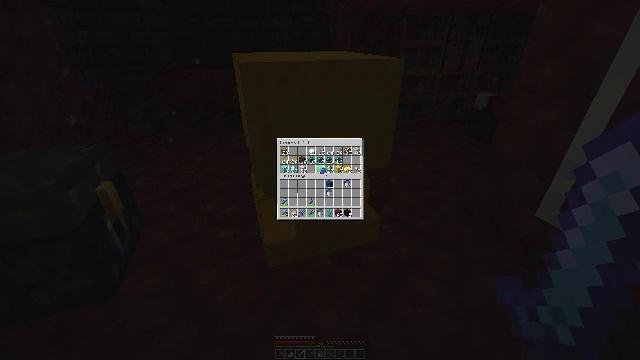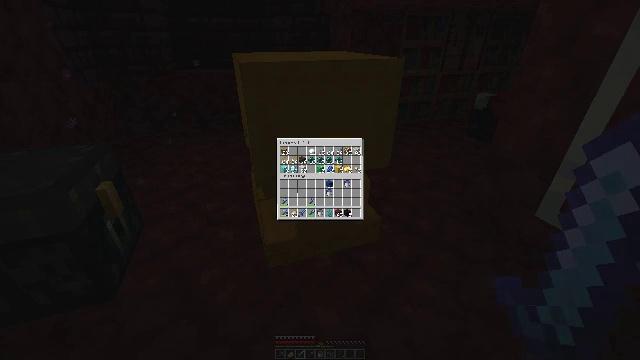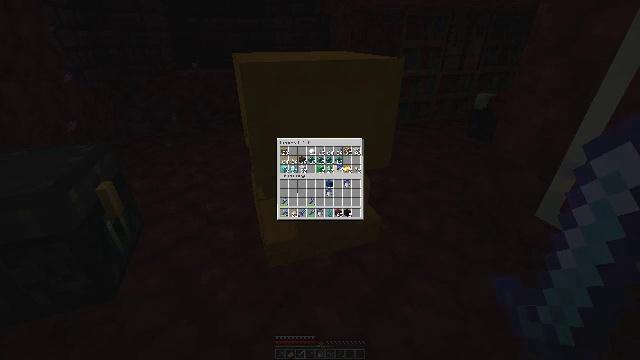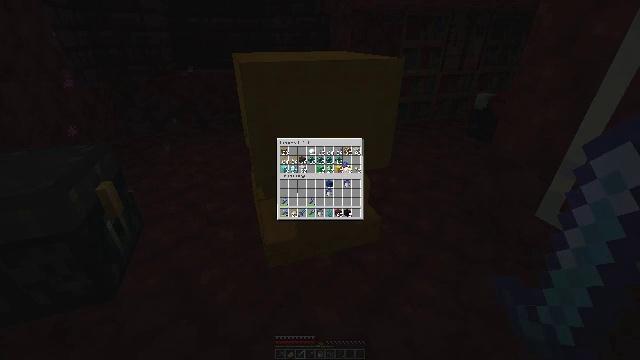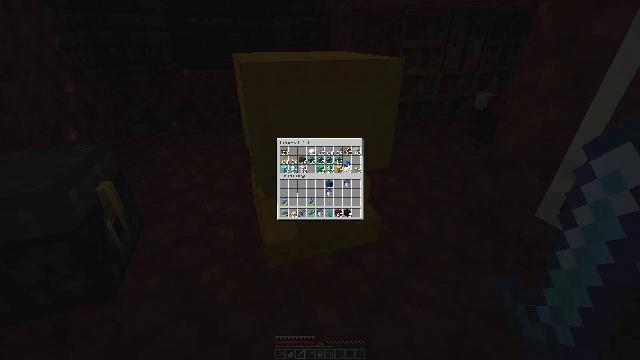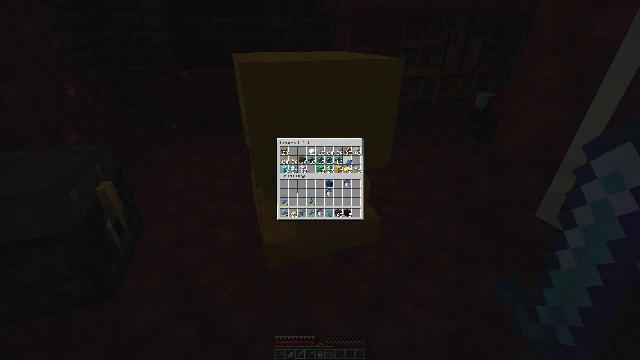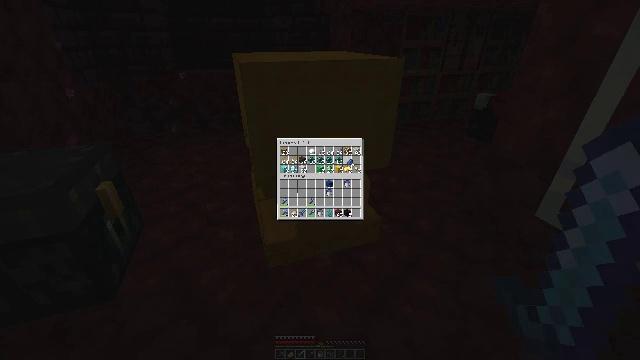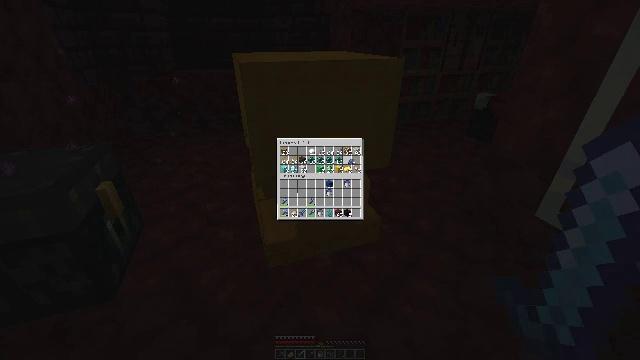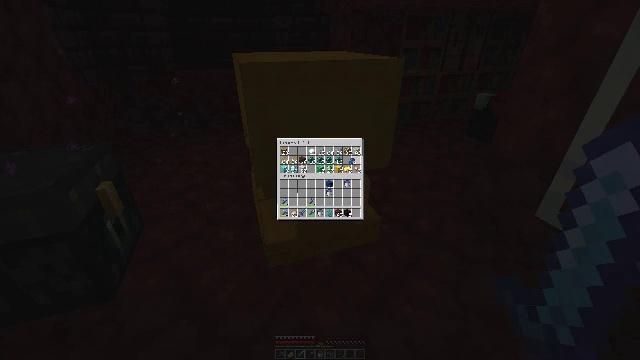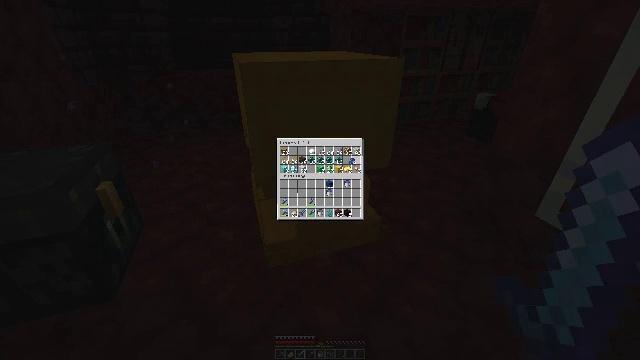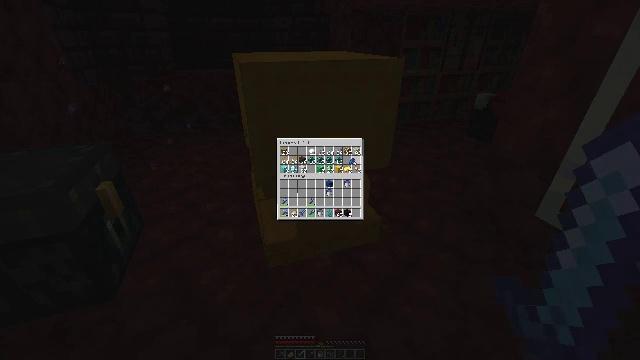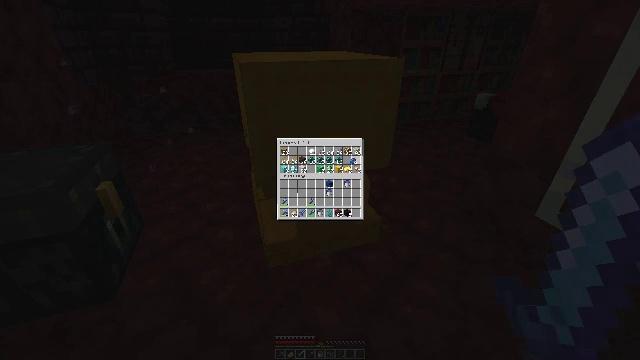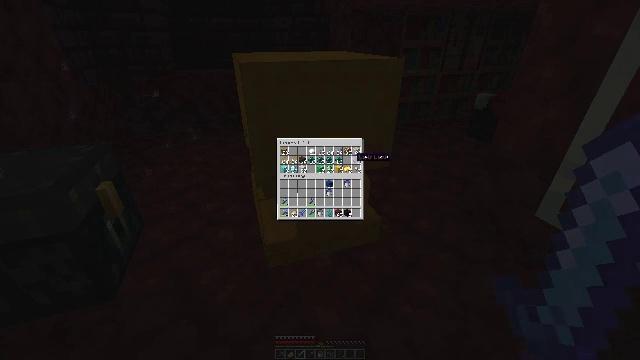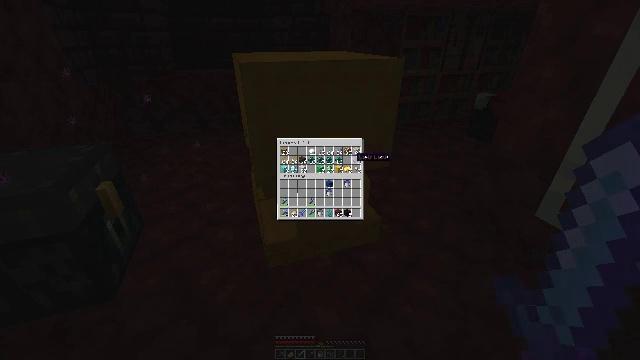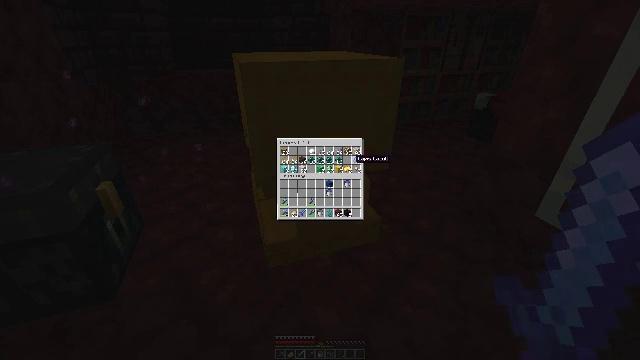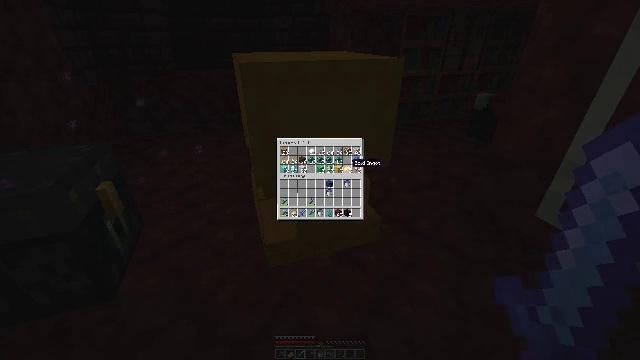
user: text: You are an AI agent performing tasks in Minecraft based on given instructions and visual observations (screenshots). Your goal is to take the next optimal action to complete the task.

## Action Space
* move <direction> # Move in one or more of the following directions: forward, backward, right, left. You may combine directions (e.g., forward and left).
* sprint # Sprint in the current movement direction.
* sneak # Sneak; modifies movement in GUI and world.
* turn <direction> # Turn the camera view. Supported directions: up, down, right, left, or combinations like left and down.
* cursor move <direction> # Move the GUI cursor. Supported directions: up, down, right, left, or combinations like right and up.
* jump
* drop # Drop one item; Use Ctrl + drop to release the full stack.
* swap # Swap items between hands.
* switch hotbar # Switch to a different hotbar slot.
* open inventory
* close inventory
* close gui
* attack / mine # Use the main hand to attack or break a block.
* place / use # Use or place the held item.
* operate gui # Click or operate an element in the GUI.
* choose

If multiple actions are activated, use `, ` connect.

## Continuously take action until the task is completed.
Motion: motion action
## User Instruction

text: Mine the yellow shulker box.
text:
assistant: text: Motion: turn right
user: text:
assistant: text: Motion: turn right
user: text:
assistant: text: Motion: turn right
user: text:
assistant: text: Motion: no_op
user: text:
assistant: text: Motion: no_op
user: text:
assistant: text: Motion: no_op
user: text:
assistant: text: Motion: no_op
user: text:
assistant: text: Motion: no_op
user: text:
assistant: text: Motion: attack / mine
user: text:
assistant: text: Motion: attack / mine
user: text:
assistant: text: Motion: attack / mine
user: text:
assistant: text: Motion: no_op
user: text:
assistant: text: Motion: no_op
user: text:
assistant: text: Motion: no_op
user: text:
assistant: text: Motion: turn down
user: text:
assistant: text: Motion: turn left and down
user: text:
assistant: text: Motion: turn left and down
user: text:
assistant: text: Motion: no_op
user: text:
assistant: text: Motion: no_op
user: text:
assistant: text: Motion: no_op
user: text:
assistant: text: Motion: no_op
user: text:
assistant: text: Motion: attack / mine
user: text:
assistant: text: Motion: attack / mine
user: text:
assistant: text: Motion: turn right and up, attack / mine
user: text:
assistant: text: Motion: turn right and up
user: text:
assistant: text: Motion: turn right
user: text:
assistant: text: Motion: no_op
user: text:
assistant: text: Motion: no_op
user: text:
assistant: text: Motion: no_op
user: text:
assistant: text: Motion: no_op